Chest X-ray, AP view. Patient: 56 years old, sex M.
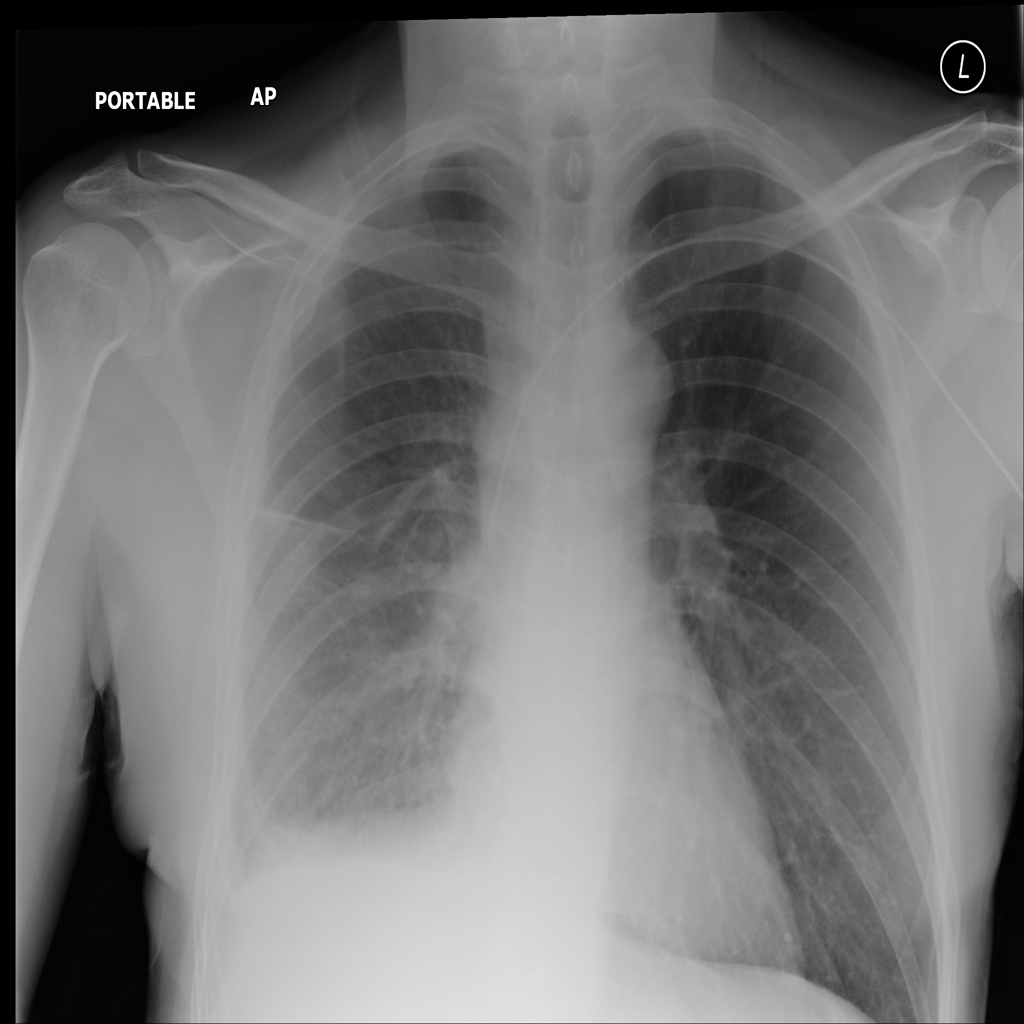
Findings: Effusion, Infiltration